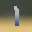
Label: 1